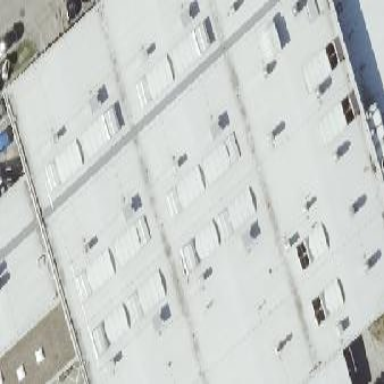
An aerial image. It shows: Retail building with flat roof. This shop specializes in cars.